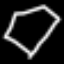
Label: diamond